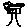
Label: tree